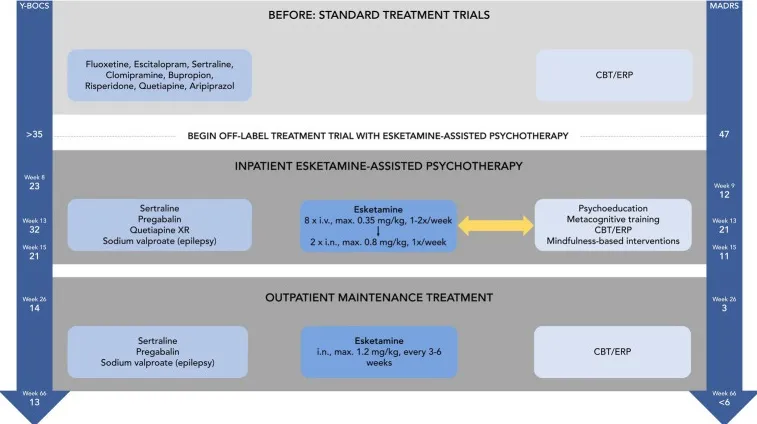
Schematic overview of Mr. B. 's treatment and clinical development.
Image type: chart (chart)